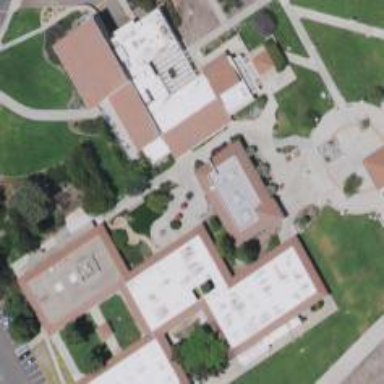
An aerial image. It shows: College building.